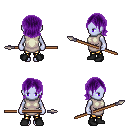
a pixel art fantasy rpg character, female body template, dark elf, purple skin, white tunic, gold greaves, purple long bangs hairstyle, black shoes, spear, four views (front, back, left, right), 2x2 character sprite sheet, small pixel art, hard edges, no anti-aliasing